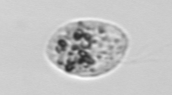
Label: Amoeba